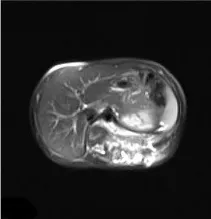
Sagittal position.
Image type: radiology (mri)